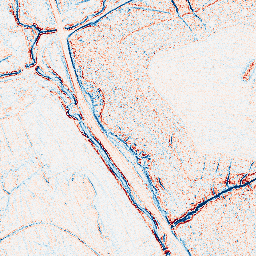
Category: edge_preserving
Decomposition family: anisotropic_diffusion
Decomposition parameters: iterations: 5
kappa: 30
gamma: 0.05
Upsampling method: sinc_blackman
Upsampling parameters: scale: 2
kernel_size: 8
Upsampling scale: 2